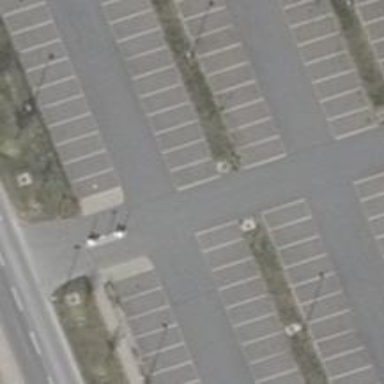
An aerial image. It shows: Asphalt parking aisle along service road.